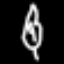
Label: leaf